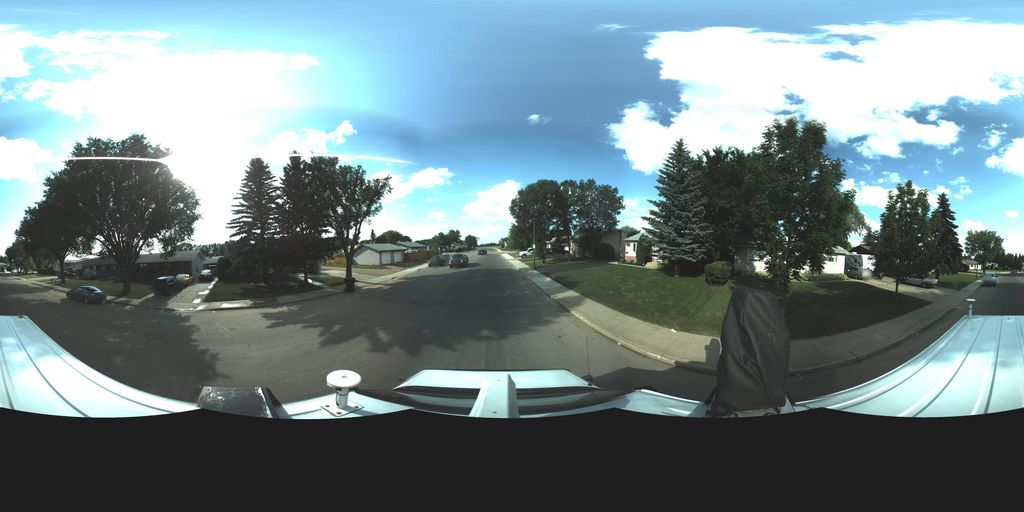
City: saskatoon